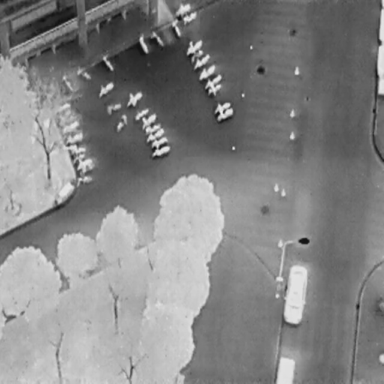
There are 33 Bicycles in the infrared image.